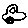
Label: car